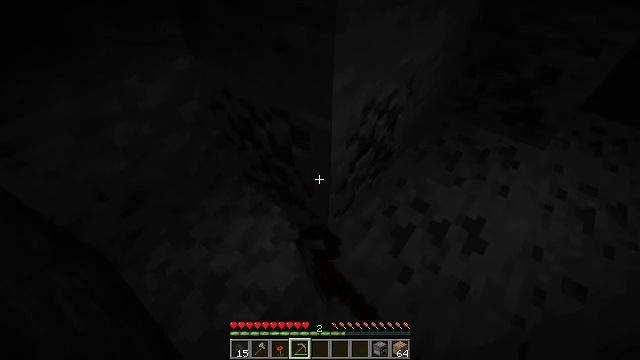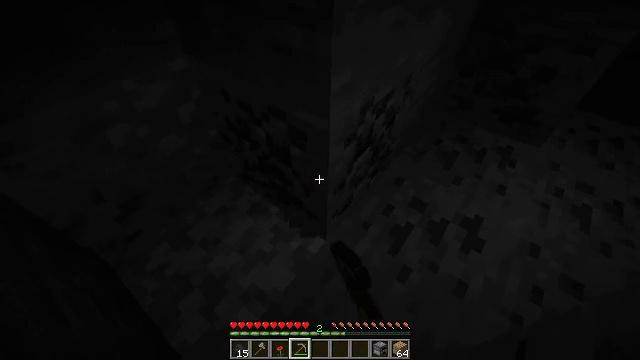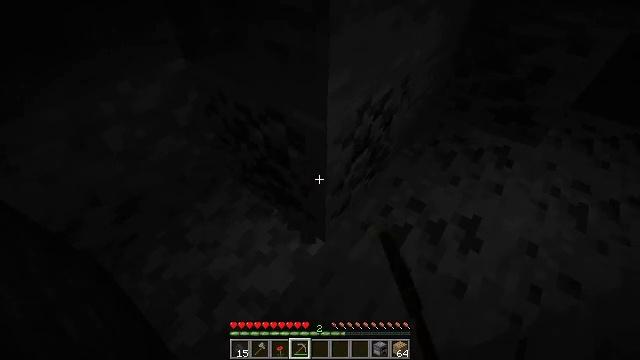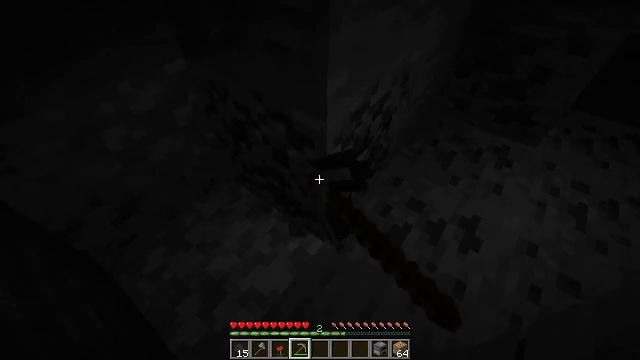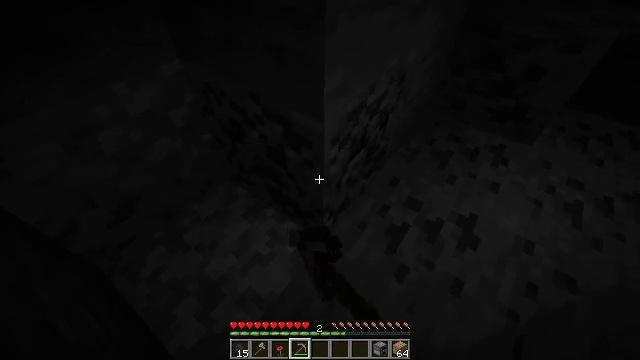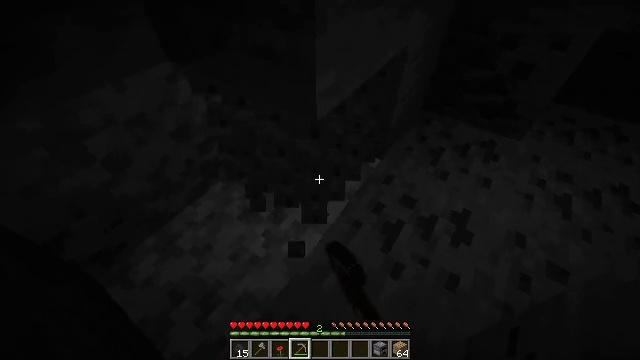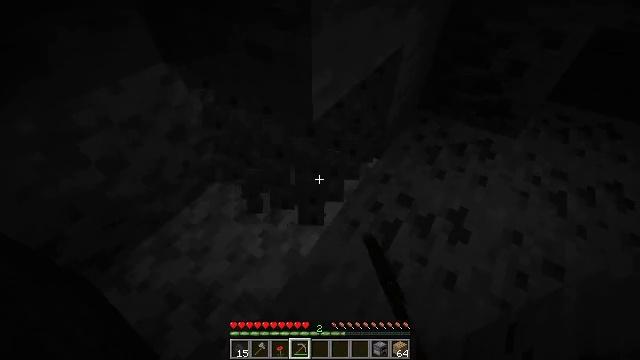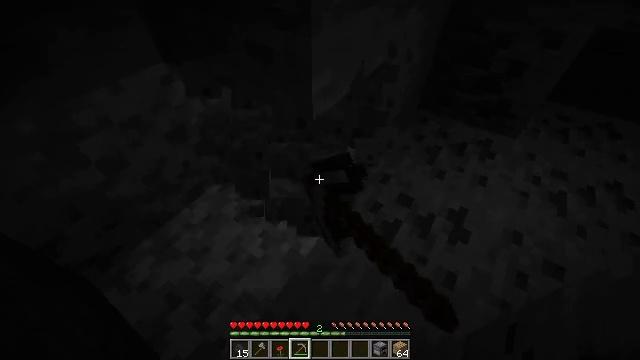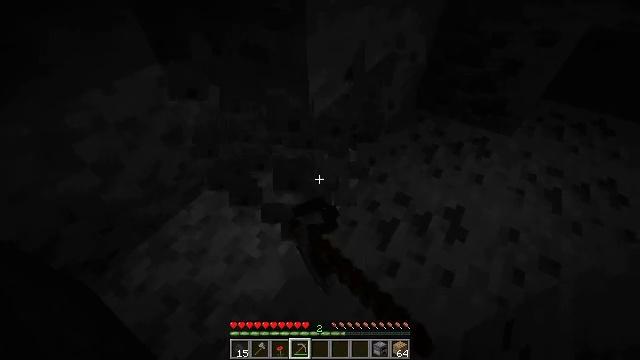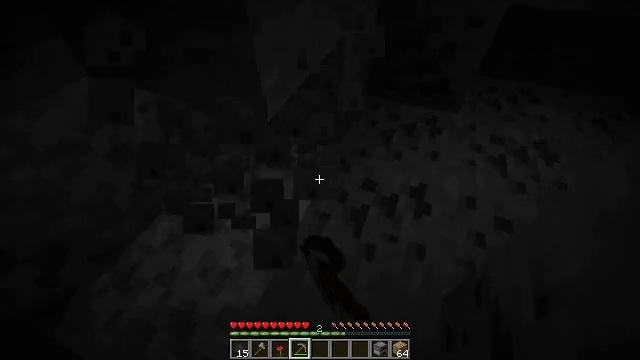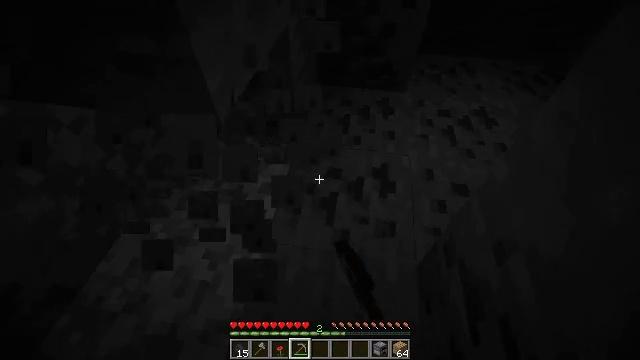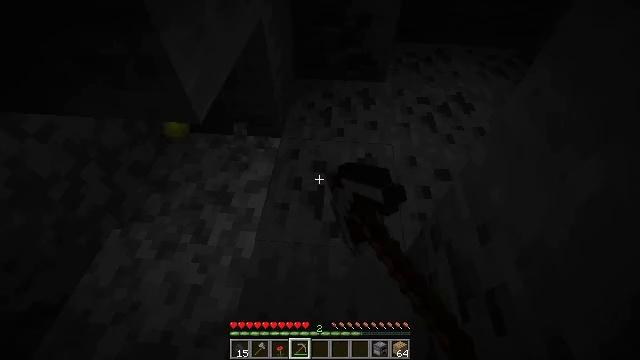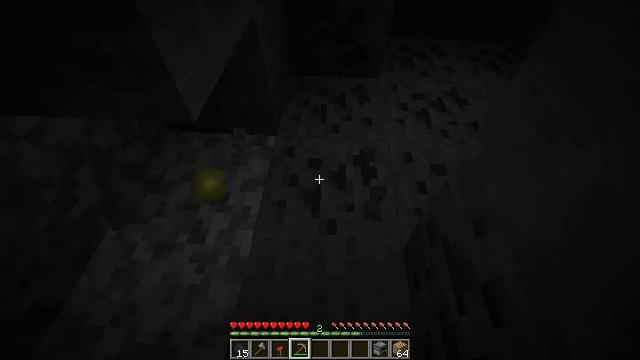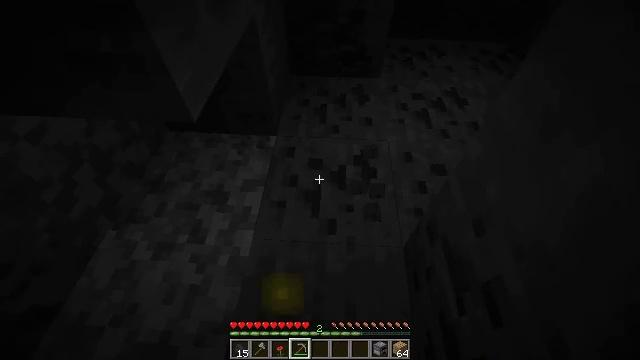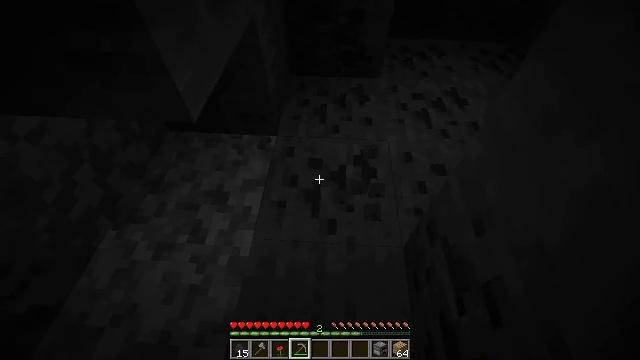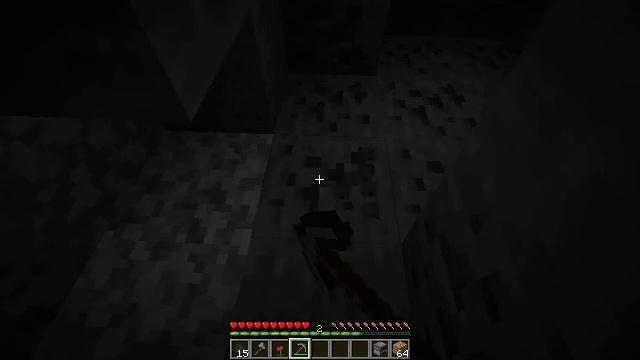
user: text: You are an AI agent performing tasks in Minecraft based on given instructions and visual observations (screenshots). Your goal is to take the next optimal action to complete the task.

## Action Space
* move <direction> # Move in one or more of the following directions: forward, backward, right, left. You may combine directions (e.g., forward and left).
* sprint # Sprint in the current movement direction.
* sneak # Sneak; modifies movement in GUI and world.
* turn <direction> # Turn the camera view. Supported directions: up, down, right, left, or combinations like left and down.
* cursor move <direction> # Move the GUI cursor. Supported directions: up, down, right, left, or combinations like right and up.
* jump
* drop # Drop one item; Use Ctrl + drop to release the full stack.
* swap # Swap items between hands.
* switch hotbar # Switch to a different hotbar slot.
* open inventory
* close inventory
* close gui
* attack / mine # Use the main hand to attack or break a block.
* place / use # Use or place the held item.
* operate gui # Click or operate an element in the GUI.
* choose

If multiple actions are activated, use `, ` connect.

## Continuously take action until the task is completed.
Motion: motion action
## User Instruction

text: Collect coal by mining the ore.
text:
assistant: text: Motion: attack / mine
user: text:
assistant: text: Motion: attack / mine
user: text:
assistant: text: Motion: attack / mine
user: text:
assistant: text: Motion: attack / mine
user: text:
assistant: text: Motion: turn right, attack / mine
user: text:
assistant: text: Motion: attack / mine
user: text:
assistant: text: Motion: attack / mine
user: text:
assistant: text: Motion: attack / mine
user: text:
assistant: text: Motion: turn right, attack / mine
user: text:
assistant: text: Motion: turn right and down, attack / mine
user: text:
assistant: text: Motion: turn right and down, attack / mine
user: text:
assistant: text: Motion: turn right, attack / mine
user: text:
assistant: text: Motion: attack / mine
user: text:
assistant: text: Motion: attack / mine
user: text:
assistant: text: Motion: attack / mine
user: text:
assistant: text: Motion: turn right, attack / mine
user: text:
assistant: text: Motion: attack / mine
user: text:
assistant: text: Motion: attack / mine
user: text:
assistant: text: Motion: attack / mine
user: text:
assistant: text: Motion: attack / mine
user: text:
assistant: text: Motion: attack / mine
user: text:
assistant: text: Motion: attack / mine
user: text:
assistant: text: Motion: attack / mine
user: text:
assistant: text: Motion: attack / mine
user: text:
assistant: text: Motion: attack / mine
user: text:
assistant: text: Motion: attack / mine
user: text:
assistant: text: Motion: attack / mine
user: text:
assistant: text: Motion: attack / mine
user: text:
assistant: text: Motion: attack / mine
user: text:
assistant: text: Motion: turn right, attack / mine